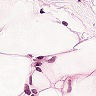
Metastatic tissue present: yes